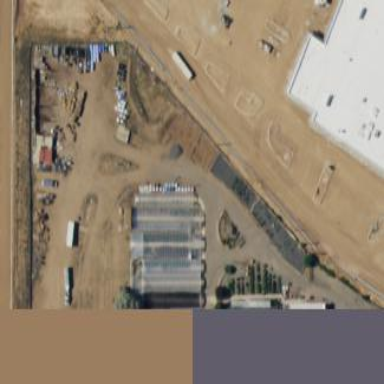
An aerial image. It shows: Garden center.